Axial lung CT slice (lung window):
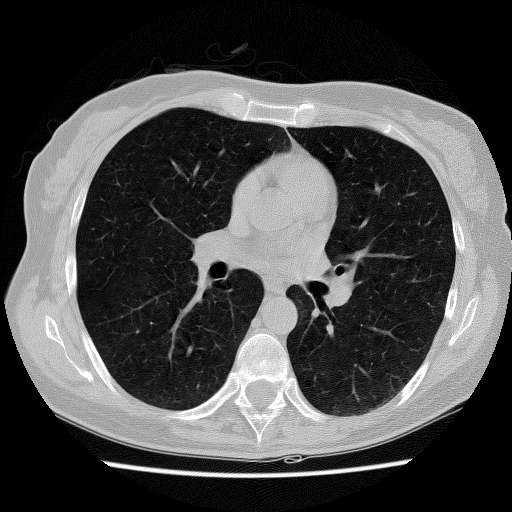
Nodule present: no